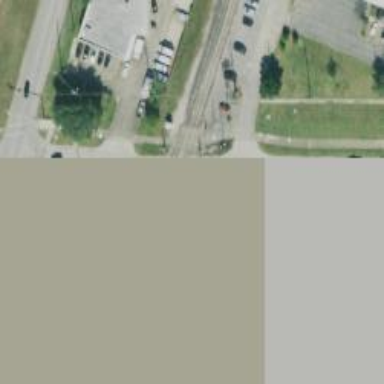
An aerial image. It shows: Railway level crossing.